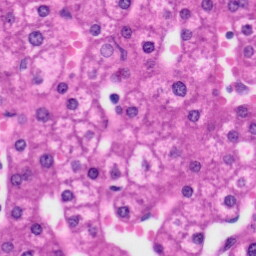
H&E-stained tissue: Liver